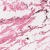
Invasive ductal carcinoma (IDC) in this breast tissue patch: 0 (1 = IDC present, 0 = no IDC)